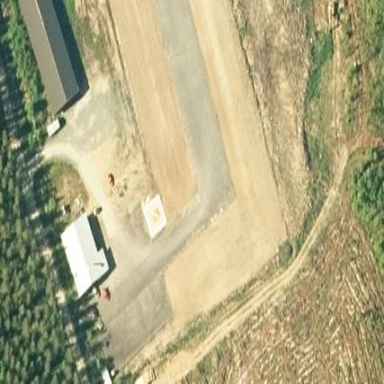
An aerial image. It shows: Asphalt apron at the airport.